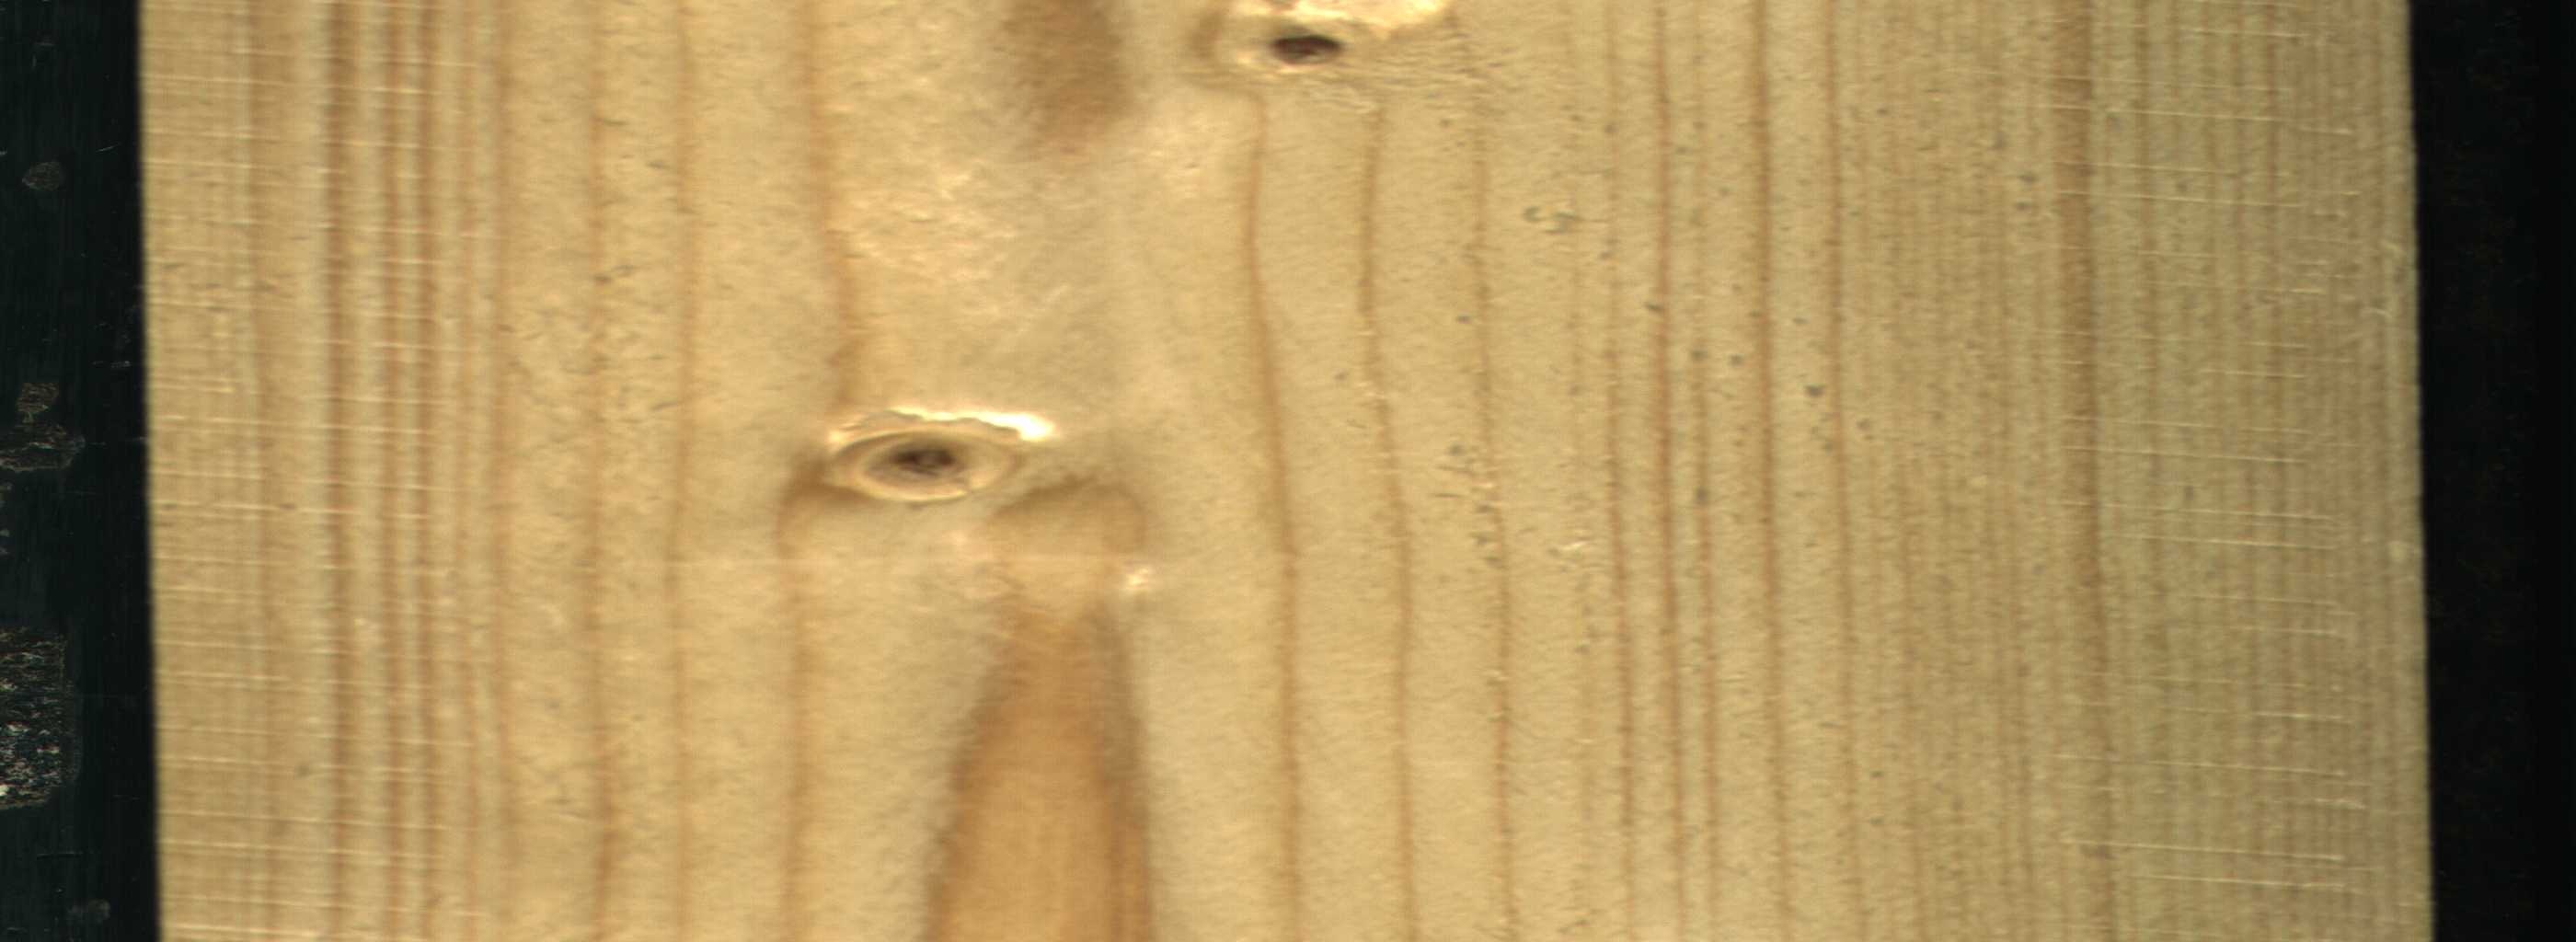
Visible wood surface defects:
Live_Knot
Live_Knot